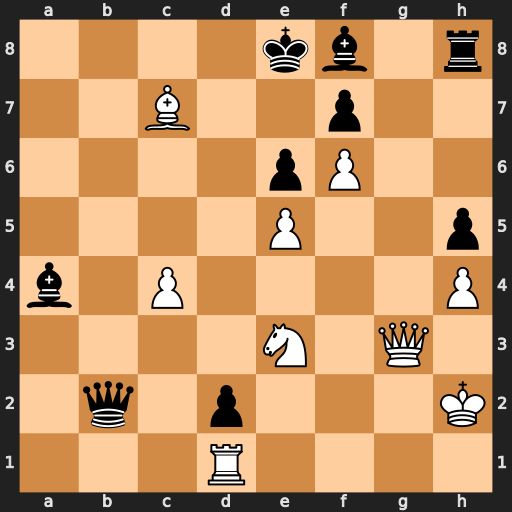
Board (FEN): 4kb1r/2B2p2/4pP2/4P2p/b1P4P/4N1Q1/1q1p3K/3R4
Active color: w
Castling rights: k
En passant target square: -
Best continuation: Qg2 Kd7 Rxd2+ Qxd2 Qxd2+